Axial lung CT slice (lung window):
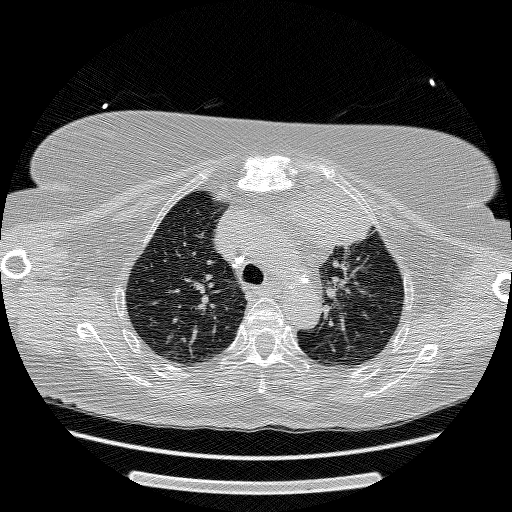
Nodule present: no